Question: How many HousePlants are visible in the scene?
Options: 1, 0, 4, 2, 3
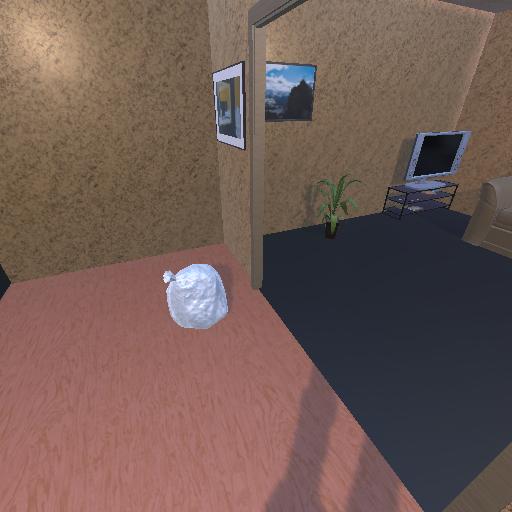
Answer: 1